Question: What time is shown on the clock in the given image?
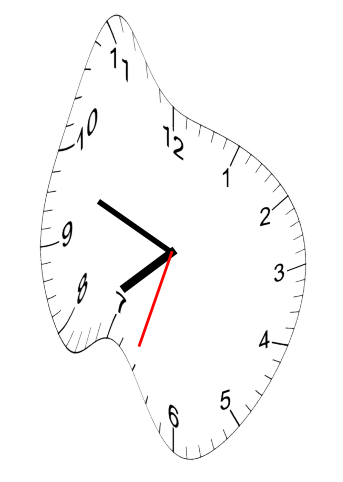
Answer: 07:48:33